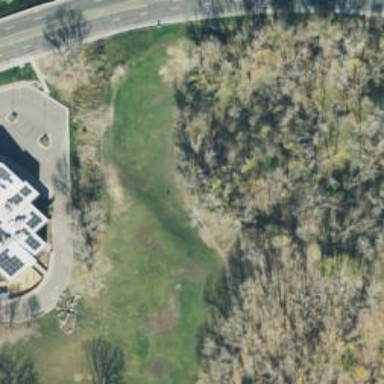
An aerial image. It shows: Disc golf basket.